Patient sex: M
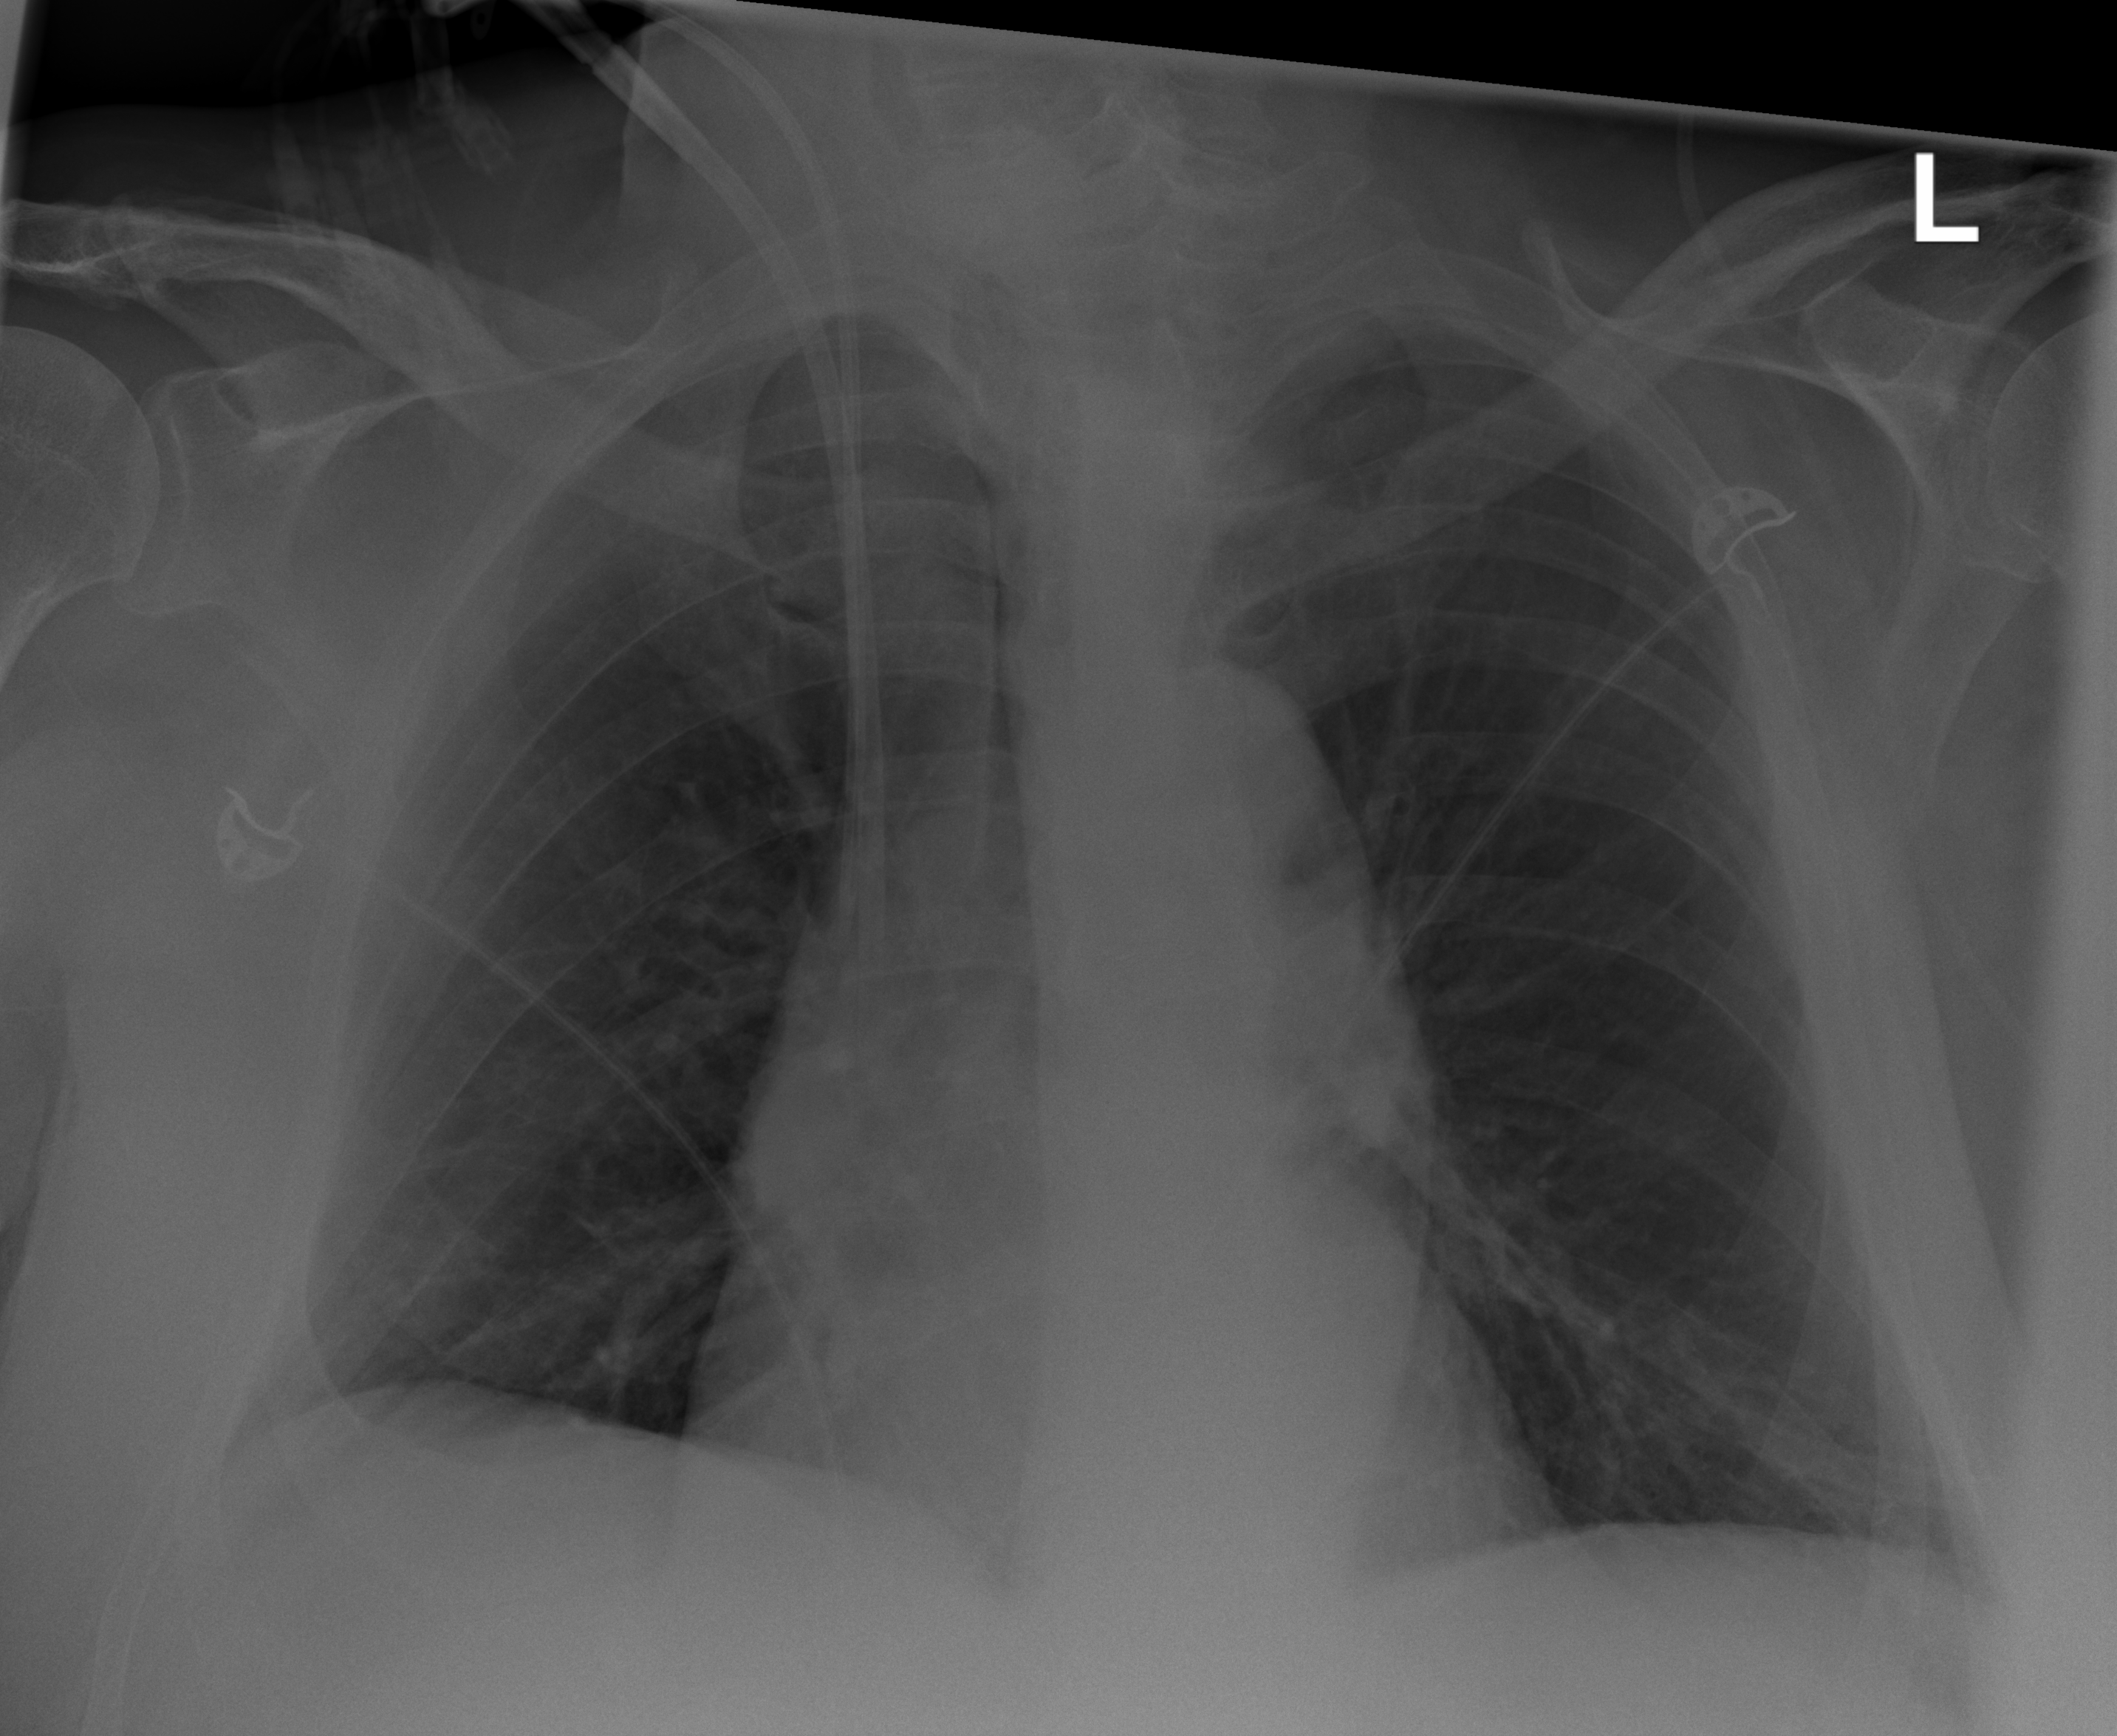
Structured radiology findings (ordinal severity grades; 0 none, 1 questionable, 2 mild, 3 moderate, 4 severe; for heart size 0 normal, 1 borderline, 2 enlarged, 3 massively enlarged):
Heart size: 1
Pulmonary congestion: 0
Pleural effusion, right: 0
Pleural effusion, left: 2
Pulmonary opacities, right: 0
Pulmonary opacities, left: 0
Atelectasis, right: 0
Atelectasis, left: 0